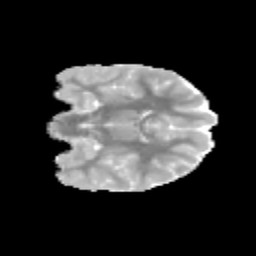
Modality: MD
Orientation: coronal
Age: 9
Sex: female
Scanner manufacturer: siemens
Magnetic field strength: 3 T
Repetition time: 3.8 s
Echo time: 0.07 s